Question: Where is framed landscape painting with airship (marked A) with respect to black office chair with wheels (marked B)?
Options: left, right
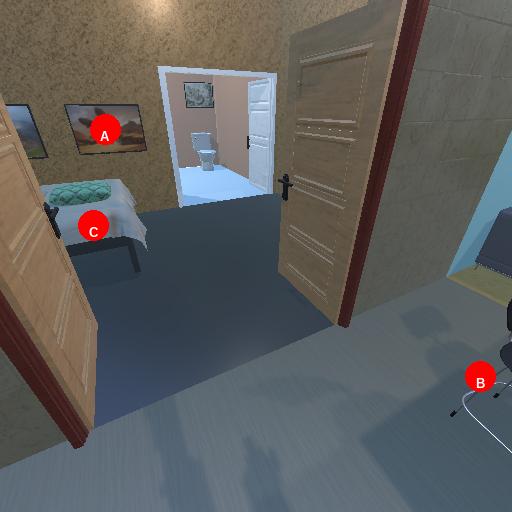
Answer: left